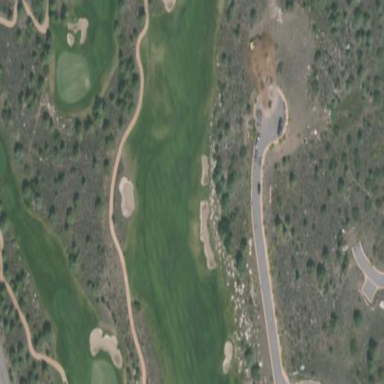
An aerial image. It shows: Area with grass used as rough in golf course.